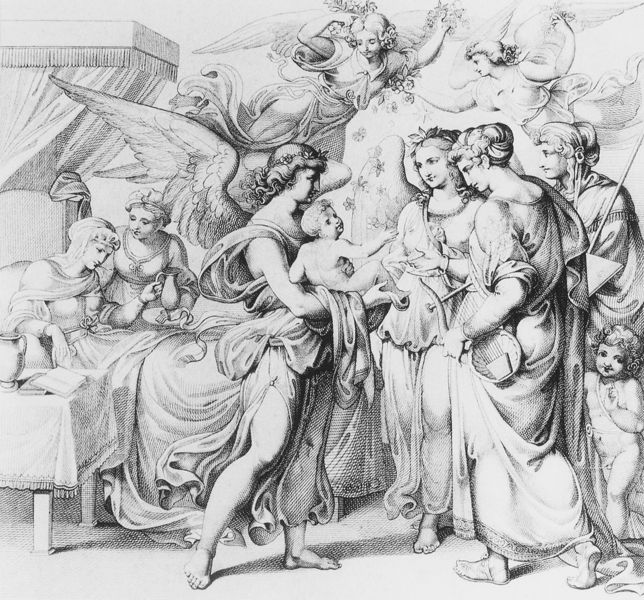
Titel: Die Geburt Raffaels
Künstler: Johannes Riepenhausen
Institution: Göttingen, Städtisches Museum
Schlagwörter: flügel, nackt, frauen, damen, frau, nase, tisch, zeichnung, falten, vorhang, fransen, gewand, kind, mutter, renaissance, kinder, engel, krug, vase, baby, gäste, bett, lachen, buch, schwarz weiss, stich, geschenk, kranz, jesus, heilige, laute, harfe, maria, leier, geburt, muttergottes, hebamme, schingen